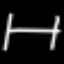
Label: bed